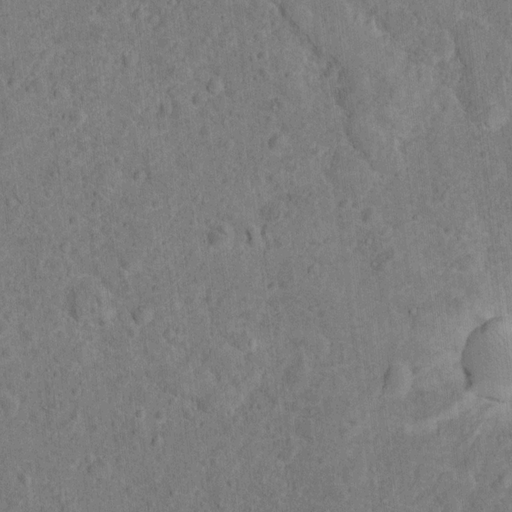
Classes present: Background